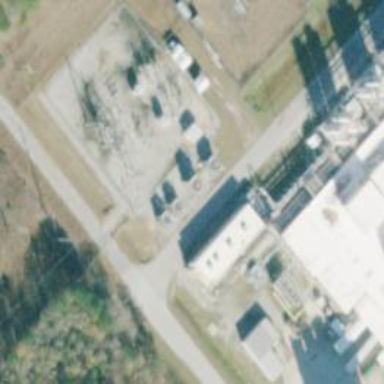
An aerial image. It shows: Industrial substation surrounded by fence.